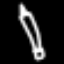
Label: pencil